Question: Here is my CodePen: <URL>
So basically when you hover over an entity, a menu slides up. I'm trying to create a submenu for each menu item that basically mirrors the menu functionality, but slides down from the bottom of the menu. Here is an image of what it should look like:

And here is my current HTML:
'''
<div class="entity">
<span class="menu"><div>A</div><div>B</div><div>C</div></span>
</div>
'''
I can think of a couple ways to do this with JQuery, but I'm wondering if it's possible to do with CSS. Obviously, populating the menu will be via javascript, but I'm trying to use CSS as much as possible. So to put it in question form: If I put a static div with a class of "submenu" inside my entity, is there any way with CSS/LESS to trigger it when I hover over a div inside the menu?
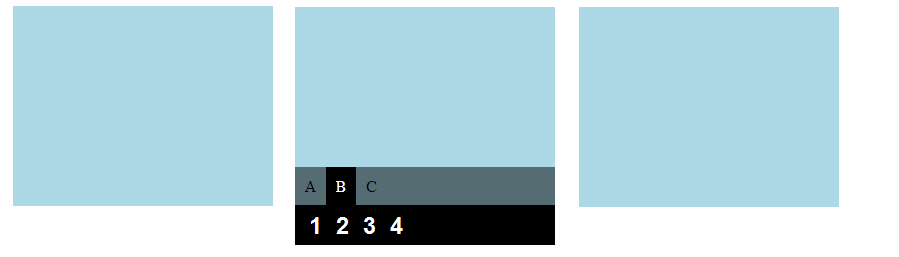
Answer: I don't use LESS, so I can't help you with that.
However, I made you this code, which displays the menu on hover, and the submenu when you hover the menu items. You could set up the structure for a entity like this:
'''
<div class="entity">
<ul>
<li>A
<ul>
<li>1</li>
<li>2</li>
</ul>
</li>
<li>B
<ul>
<li>1</li>
<li>2</li>
</ul>
</li>
<li>C</li>
</ul>
</div>
'''
And combine it with this CSS:
'''
.entity {
margin: 5px;
position: relative;
display: inline-block;
width: 260px;
height: 200px;
background-color: lightblue;
}
.entity ul {
display: none;
list-style: none;
margin: 0;
padding: 0;
position: absolute;
width: 100%;
background-color: rgb(0,0,0); /*fallback*/
background-color: rgba(0,0,0,.5);
bottom: 0px;
}
.entity li:hover {
background: black;
color: white;
}
.entity:hover > ul { /* only display direct ul child of .entity */
display: block;
}
.entity li {
display: inline-block;
padding: 10px;
}
.entity li > ul {
background: black;
}
.entity li:hover > ul {
display: block;
left: 0;
bottom: -100%;
}
'''
I hope you can add the smooth effects yourself. Good luck.
Ow, and a <URL>
[EDIT]
Made a (bit sloppy though) animation using transitions, check the <URL>.